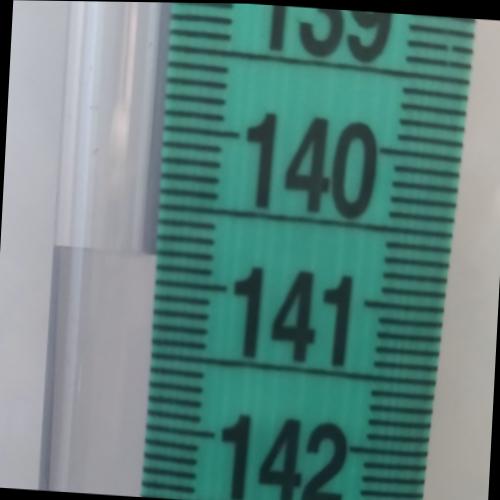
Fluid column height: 140.8 cm